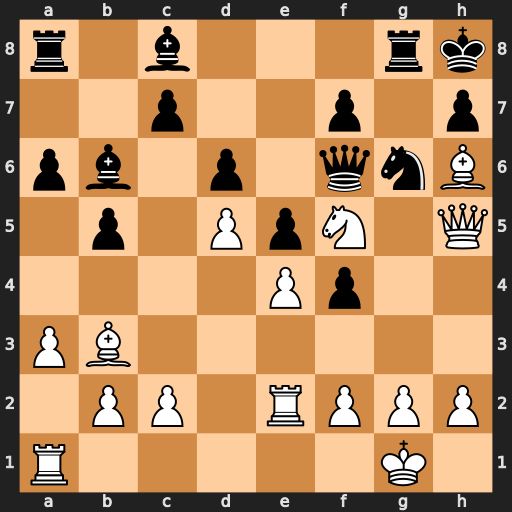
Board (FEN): r1b3rk/2p2p1p/pb1p1qnB/1p1PpN1Q/4Pp2/PB6/1PP1RPPP/R5K1
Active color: w
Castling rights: -
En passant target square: -
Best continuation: Bg5 Qxg5 Qxg5